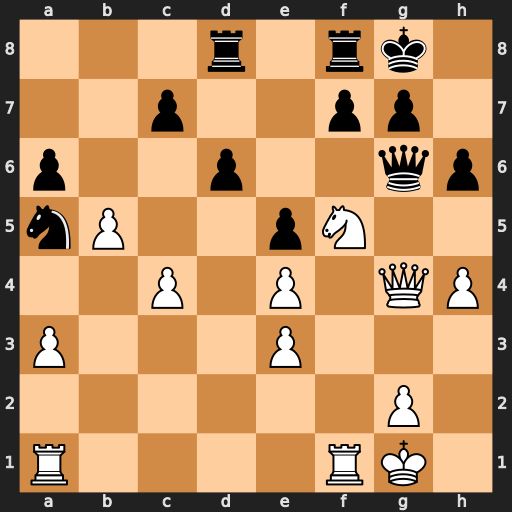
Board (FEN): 3r1rk1/2p2pp1/p2p2qp/nP2pN2/2P1P1QP/P3P3/6P1/R4RK1
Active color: w
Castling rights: -
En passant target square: -
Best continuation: Ne7+ Kh7 Nxg6